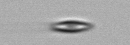
Label: pennate